Question: I am looking for a way to change the design of the Bar chart in JFreechart. Here is my excel graph. How can I change the jfreechart barchart in the below design format?

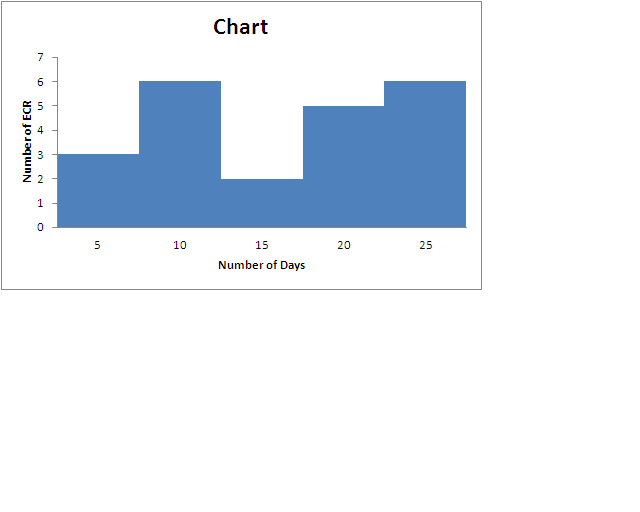
Answer: The following code can generate a similar chart. Does it suffice?

'''
public class BarExample {
public static void main(String arg[]) throws IOException {
DefaultCategoryDataset dataSet = new DefaultCategoryDataset();
dataSet.setValue(2, Integer.valueOf(1), Integer.valueOf(5));
dataSet.setValue(7, Integer.valueOf(1), Integer.valueOf(10));
dataSet.setValue(4, Integer.valueOf(1), Integer.valueOf(15));
dataSet.setValue(9, Integer.valueOf(1), Integer.valueOf(20));
dataSet.setValue(6, Integer.valueOf(1), Integer.valueOf(25));
JFreeChart chart = ChartFactory.createBarChart
("Chart", "Number of Days", "Number of ECR", dataSet,
PlotOrientation.VERTICAL, false, true, false);
CategoryPlot plot = chart.getCategoryPlot();
// Reduce margin between bars
plot.getDomainAxis().setCategoryMargin(0.0);
// Reduce left and right margin
plot.getDomainAxis().setLowerMargin(0.0);
plot.getDomainAxis().setUpperMargin(0.0);
FileOutputStream outputStream = new FileOutputStream(
new File("chart.png"));
ChartUtilities.writeChartAsPNG(outputStream, chart, 1024, 768);
}
}
'''